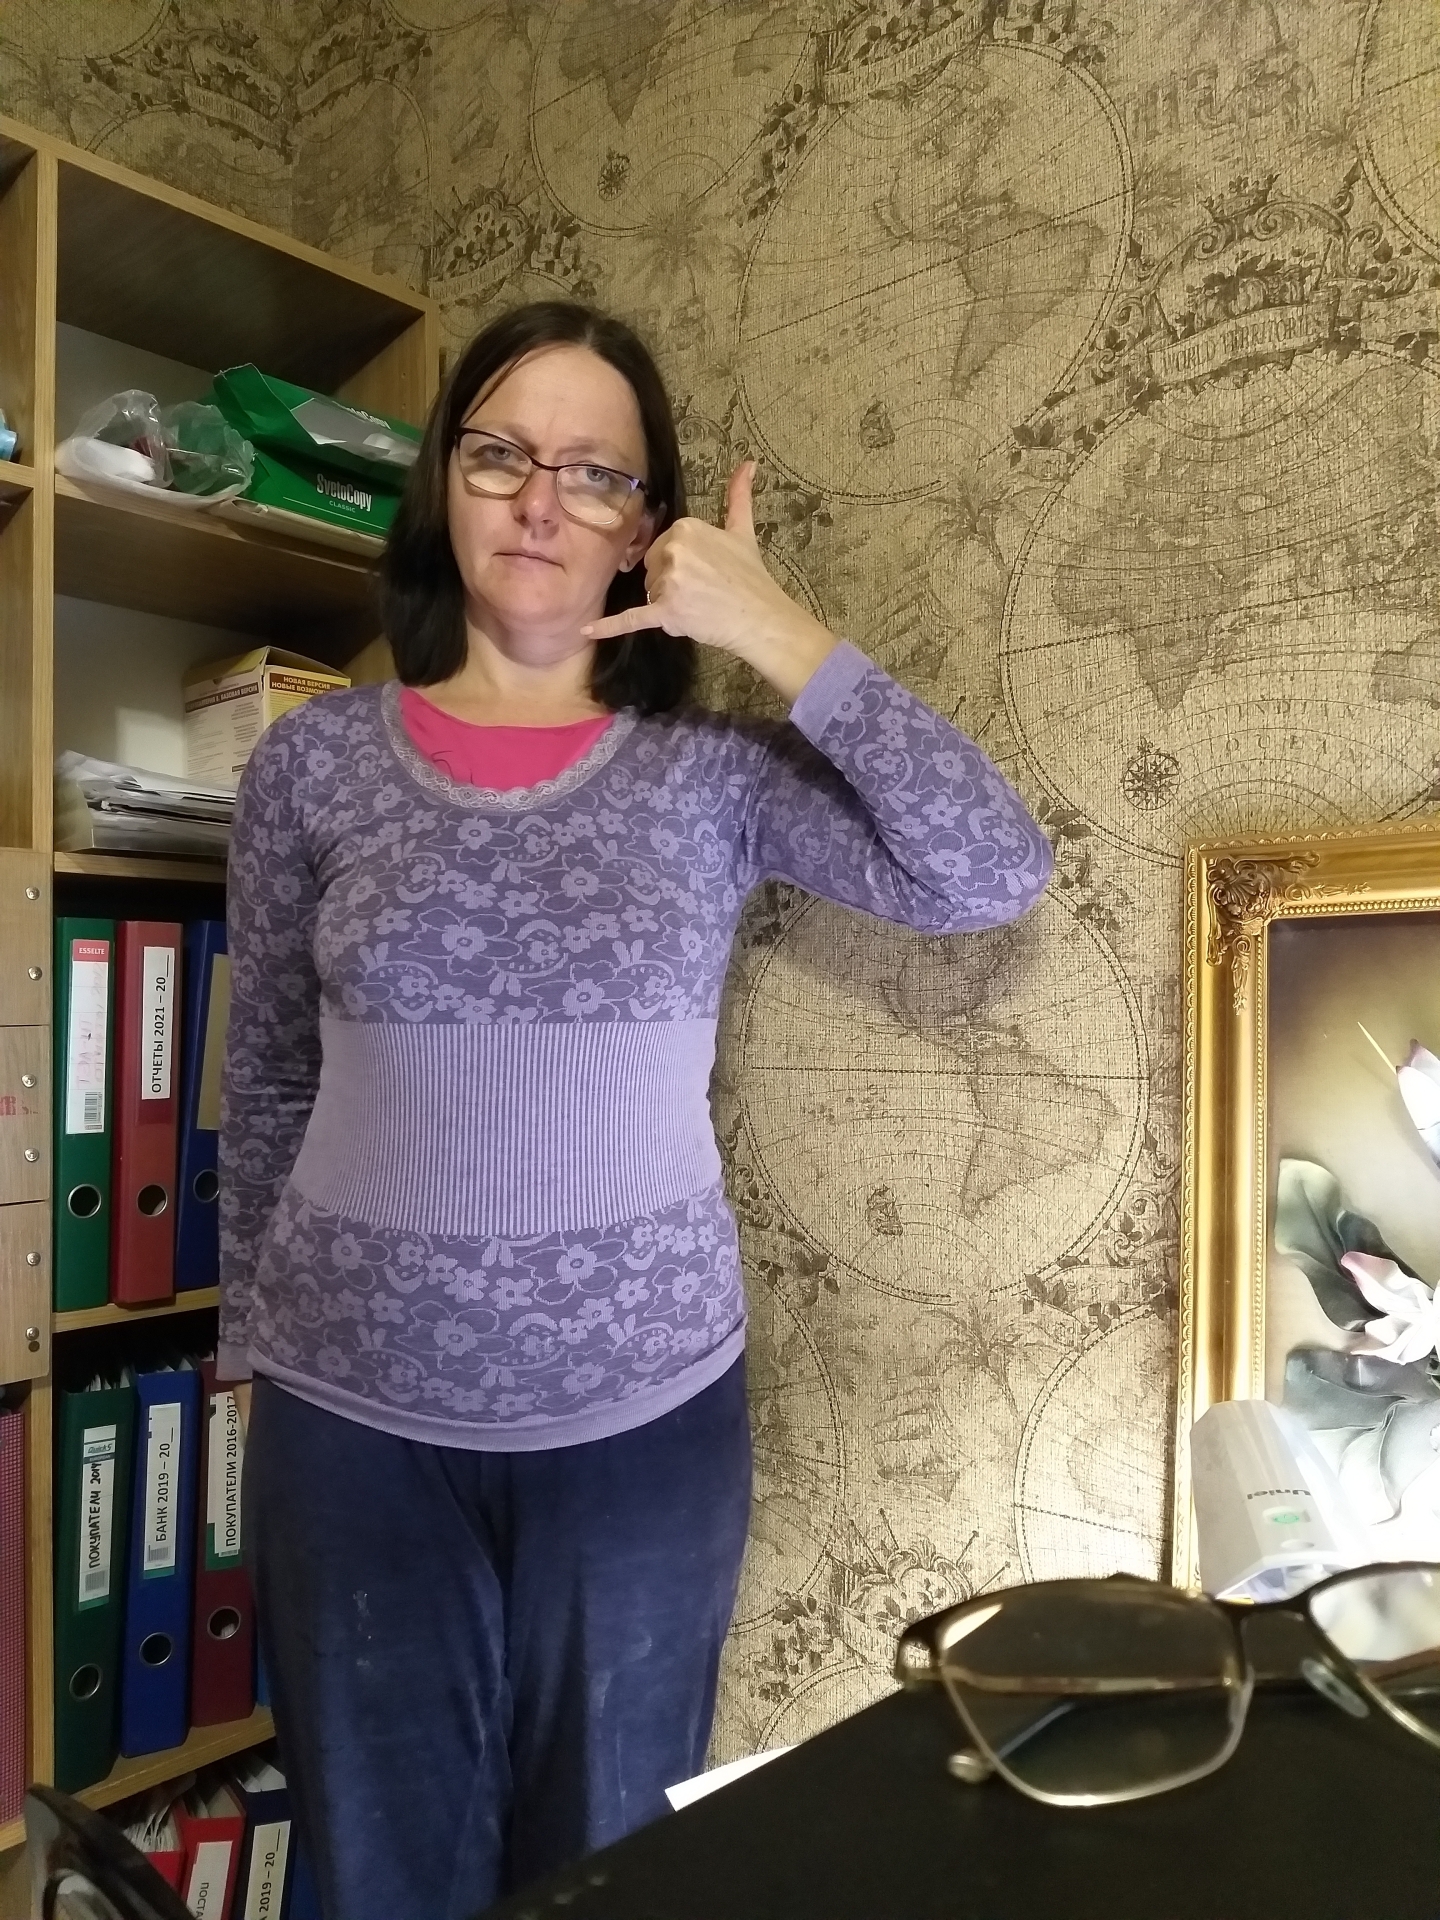
Label: clear